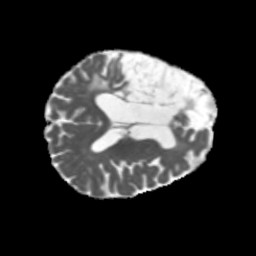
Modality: MD
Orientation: axial
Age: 64
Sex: male
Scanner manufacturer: siemens
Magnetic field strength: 3 T
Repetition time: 5.47 s
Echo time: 0.0854 s